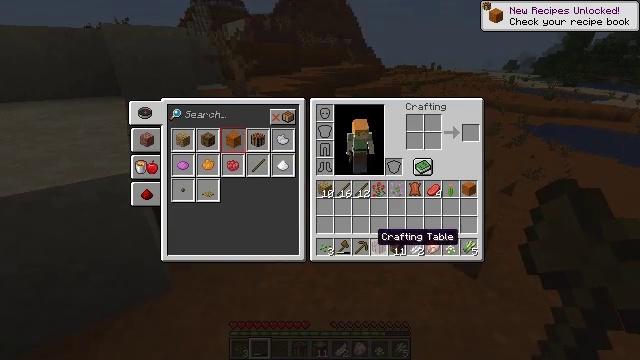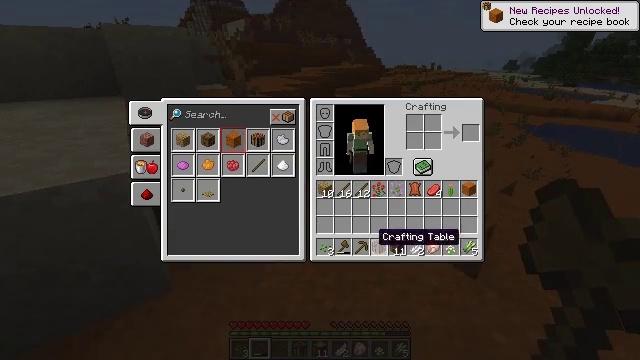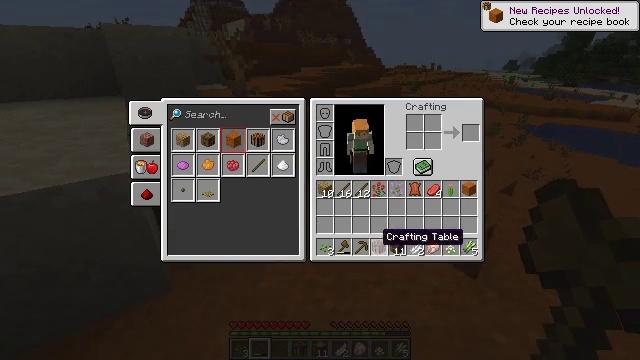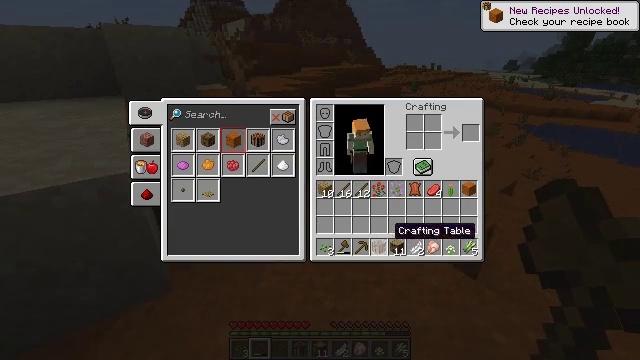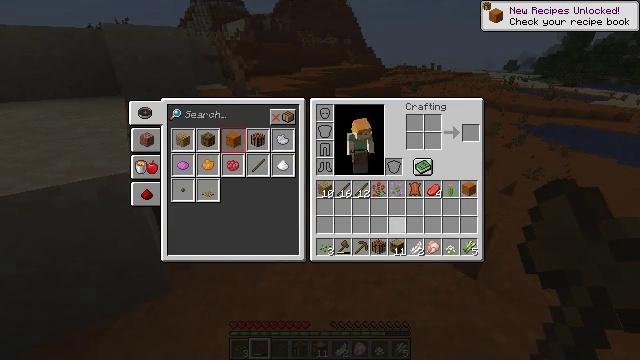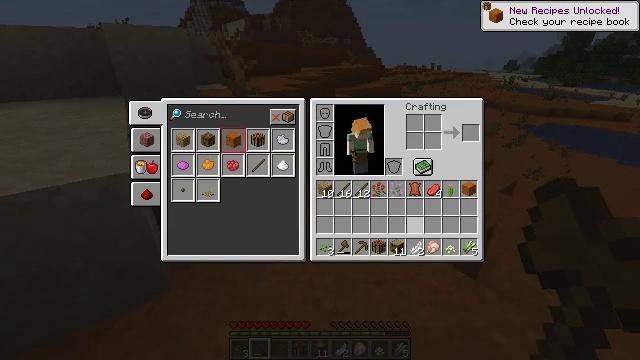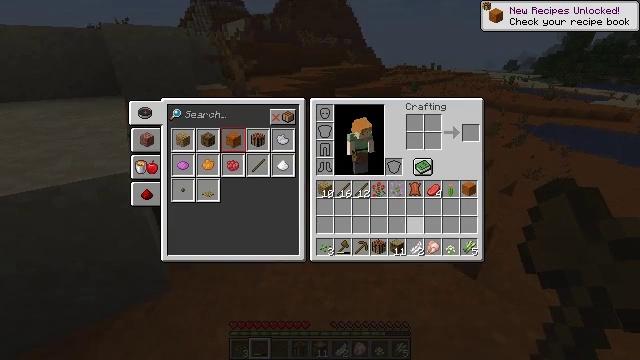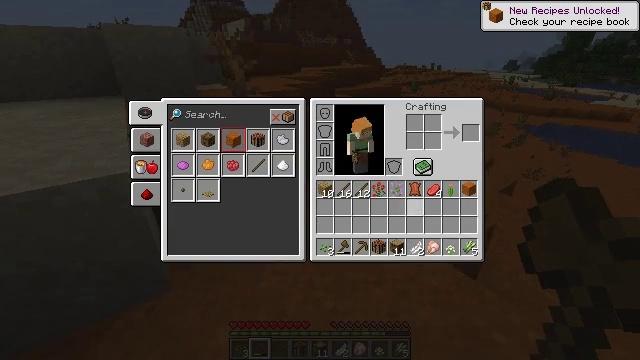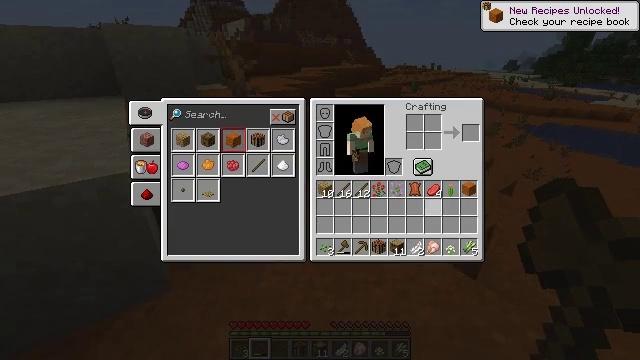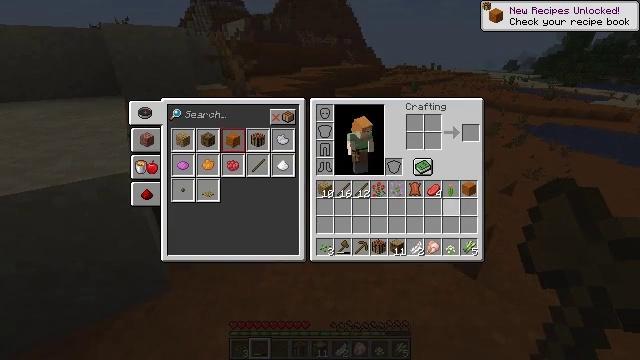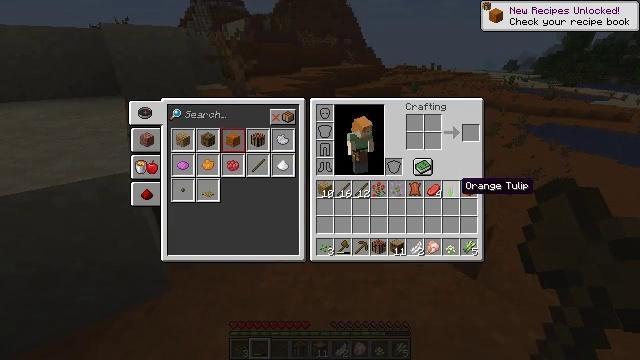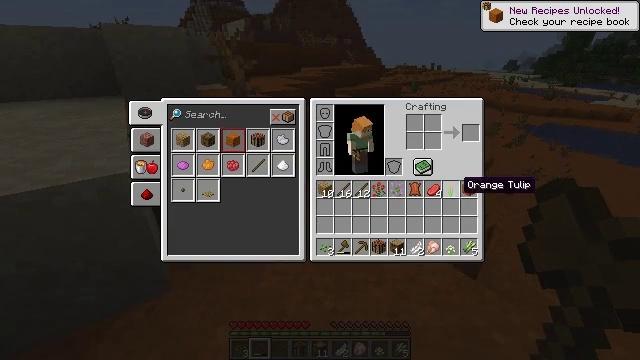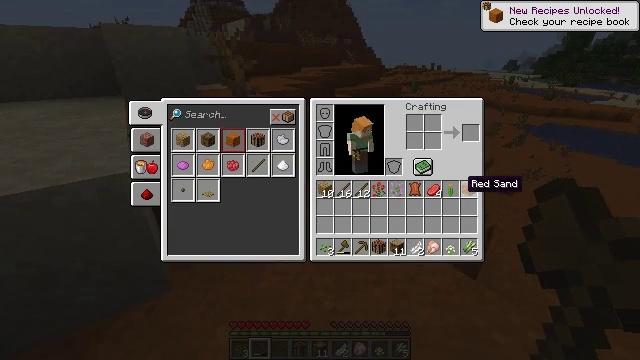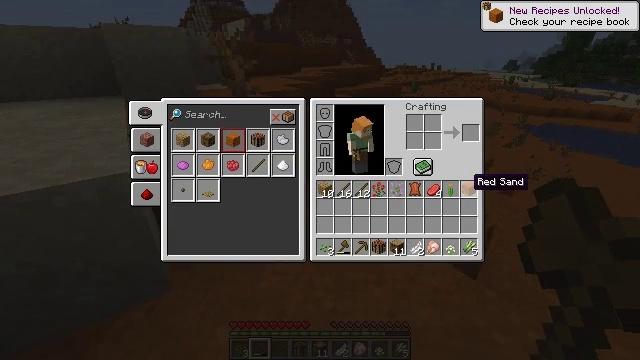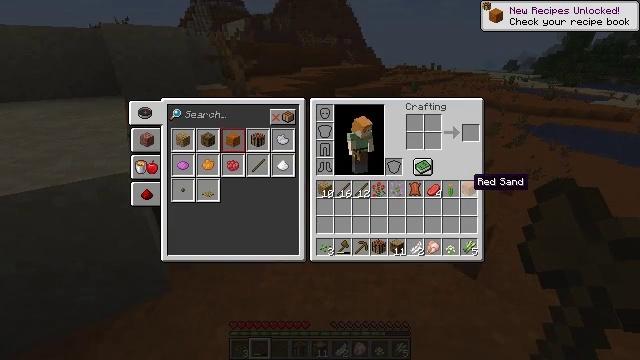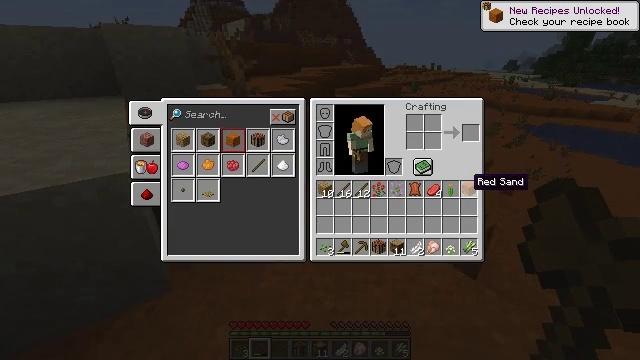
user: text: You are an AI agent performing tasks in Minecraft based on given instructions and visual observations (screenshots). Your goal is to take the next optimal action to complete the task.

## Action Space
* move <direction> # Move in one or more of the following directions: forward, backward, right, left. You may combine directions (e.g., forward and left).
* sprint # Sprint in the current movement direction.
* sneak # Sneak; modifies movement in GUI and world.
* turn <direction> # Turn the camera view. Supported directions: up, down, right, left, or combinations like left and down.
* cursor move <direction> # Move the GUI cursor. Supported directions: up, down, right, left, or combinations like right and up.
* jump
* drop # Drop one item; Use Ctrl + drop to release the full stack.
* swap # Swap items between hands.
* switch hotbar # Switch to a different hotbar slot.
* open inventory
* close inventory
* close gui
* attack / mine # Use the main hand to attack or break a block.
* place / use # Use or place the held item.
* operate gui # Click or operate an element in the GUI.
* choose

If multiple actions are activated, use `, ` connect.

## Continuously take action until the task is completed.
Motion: motion action
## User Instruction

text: Break the dead bush for sticks.
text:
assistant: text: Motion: no_op
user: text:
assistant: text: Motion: no_op
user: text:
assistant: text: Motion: cursor move right
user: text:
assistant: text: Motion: cursor move right
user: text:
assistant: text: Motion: cursor move right and up
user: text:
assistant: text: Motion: no_op
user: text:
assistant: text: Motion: cursor move right and up
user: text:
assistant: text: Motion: cursor move right and up
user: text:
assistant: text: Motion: cursor move right
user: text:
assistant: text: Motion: cursor move right
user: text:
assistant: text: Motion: no_op
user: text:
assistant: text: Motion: no_op
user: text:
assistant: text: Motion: no_op
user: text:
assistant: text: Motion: no_op
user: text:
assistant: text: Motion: no_op
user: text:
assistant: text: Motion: no_op
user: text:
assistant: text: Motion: no_op
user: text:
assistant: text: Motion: no_op
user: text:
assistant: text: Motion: no_op
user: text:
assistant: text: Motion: no_op
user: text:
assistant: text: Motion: no_op
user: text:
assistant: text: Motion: turn left
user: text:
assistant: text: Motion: turn left and up
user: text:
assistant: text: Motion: turn left and up
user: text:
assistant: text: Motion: turn left and up
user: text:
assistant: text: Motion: move forward, turn left
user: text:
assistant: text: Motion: move forward
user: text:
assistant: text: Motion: move forward
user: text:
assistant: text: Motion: move forward
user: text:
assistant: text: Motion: move forward, turn left